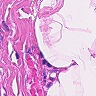
Metastatic tissue present: no